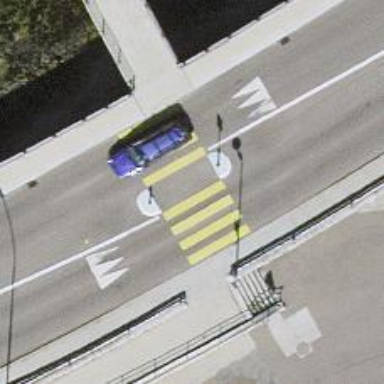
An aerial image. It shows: Uncontrolled zebra crossing with island. The crossing is marked with zebra stripes.